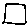
Label: square